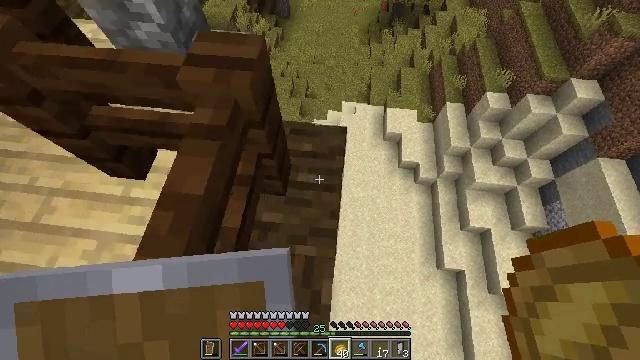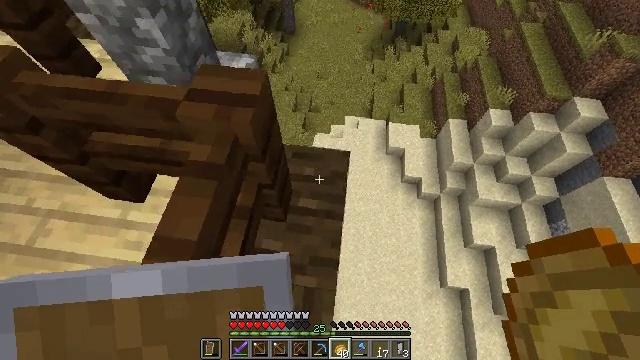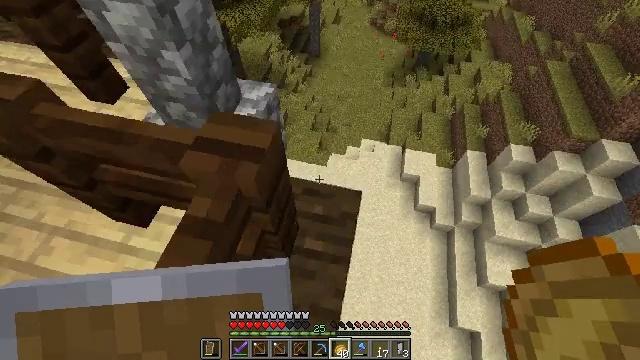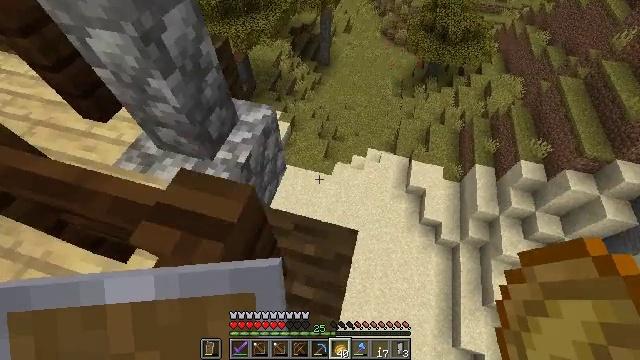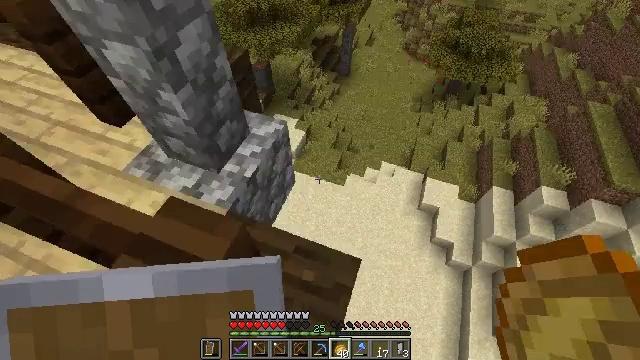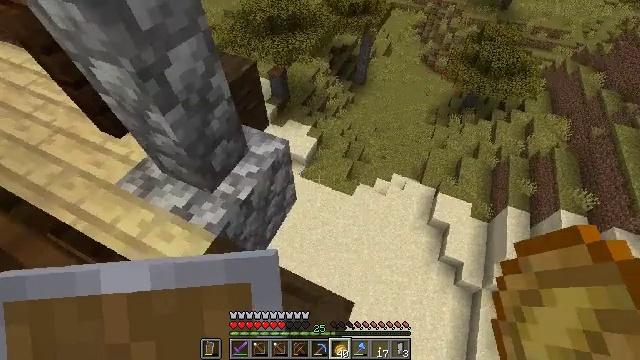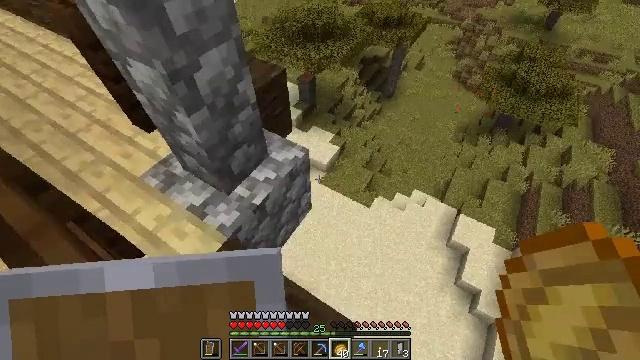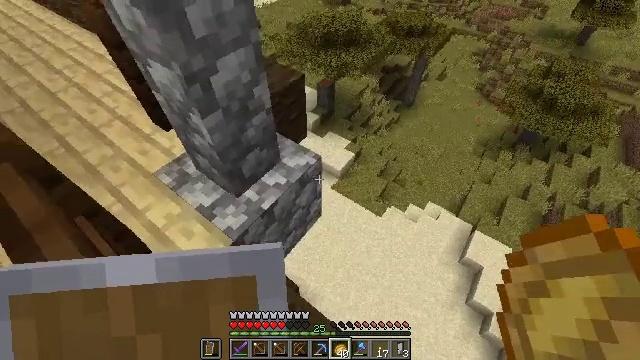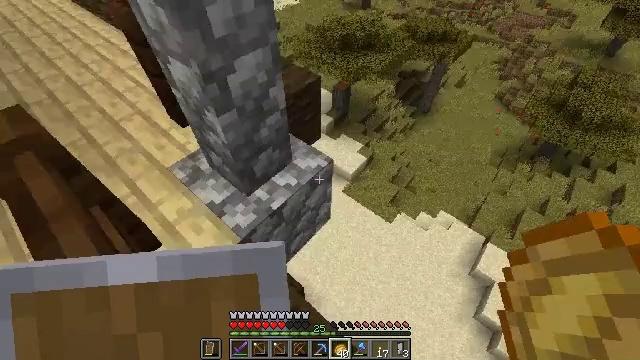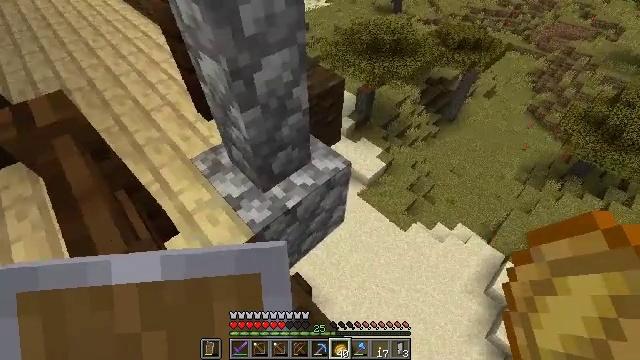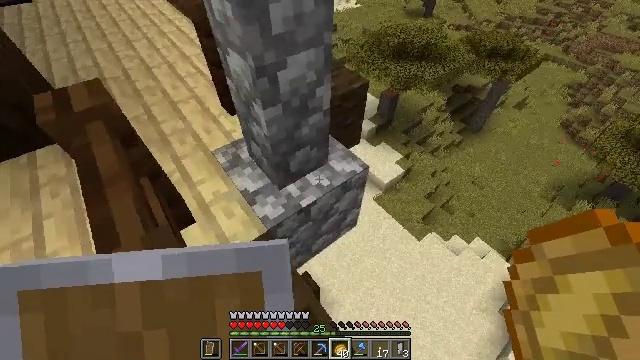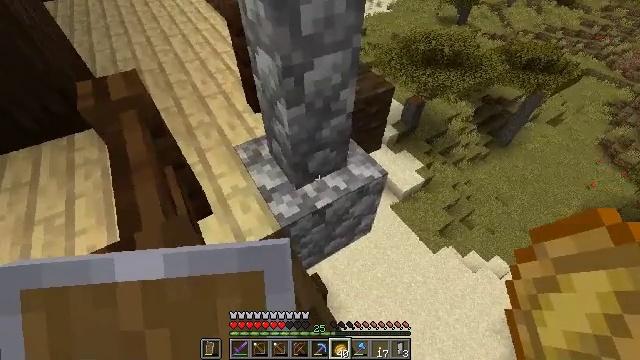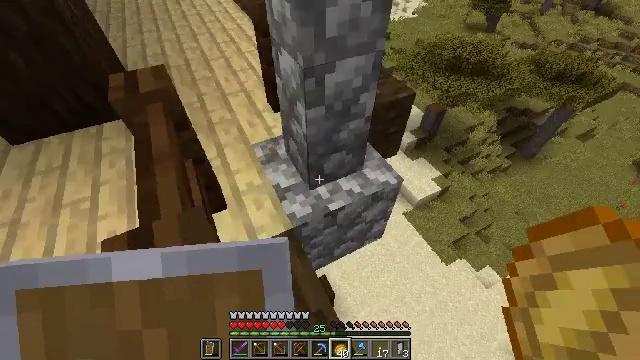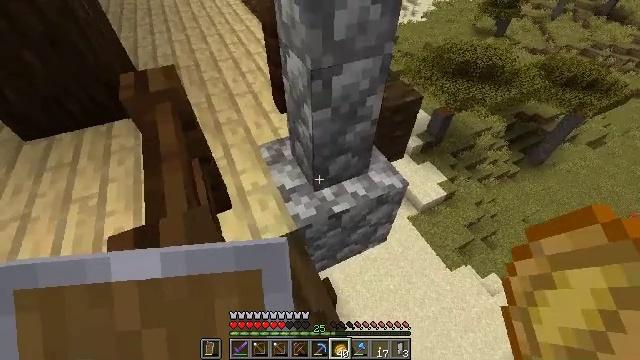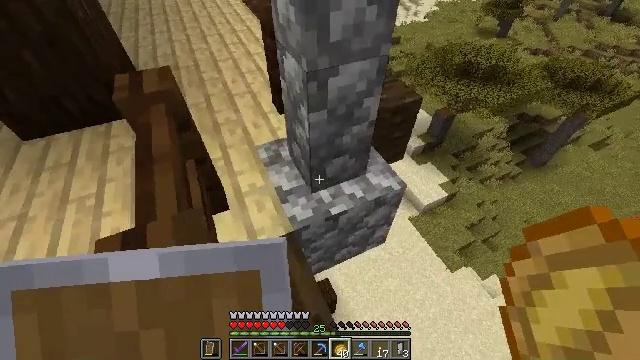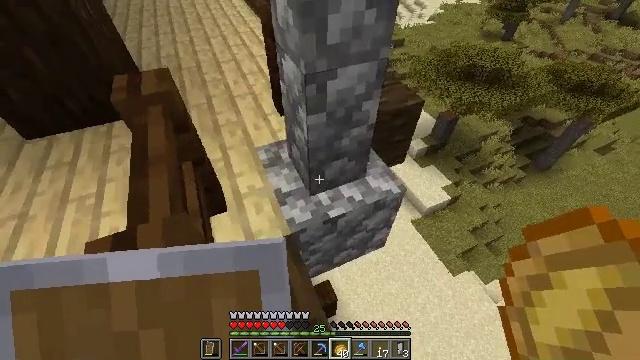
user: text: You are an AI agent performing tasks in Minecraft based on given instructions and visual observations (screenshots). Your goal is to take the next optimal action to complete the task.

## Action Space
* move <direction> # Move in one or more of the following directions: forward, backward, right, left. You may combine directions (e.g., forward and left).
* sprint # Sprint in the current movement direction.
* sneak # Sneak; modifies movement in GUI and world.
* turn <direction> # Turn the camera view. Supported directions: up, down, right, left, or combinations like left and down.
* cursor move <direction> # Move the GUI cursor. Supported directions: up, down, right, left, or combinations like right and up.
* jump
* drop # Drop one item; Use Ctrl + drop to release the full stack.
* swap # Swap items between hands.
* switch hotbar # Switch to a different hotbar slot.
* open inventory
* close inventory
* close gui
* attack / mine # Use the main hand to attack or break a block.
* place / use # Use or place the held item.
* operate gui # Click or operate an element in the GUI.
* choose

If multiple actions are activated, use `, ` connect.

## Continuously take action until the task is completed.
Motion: motion action
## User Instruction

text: Retrieve the white wall banner into your inventory.
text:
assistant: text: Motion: move forward, turn left and up
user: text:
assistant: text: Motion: move forward, turn left and up
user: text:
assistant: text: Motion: move forward, turn left and up
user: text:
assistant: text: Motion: move forward, turn left and up
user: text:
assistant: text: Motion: turn left and up
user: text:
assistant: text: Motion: turn left and up
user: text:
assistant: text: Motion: turn left and up
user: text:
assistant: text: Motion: turn left
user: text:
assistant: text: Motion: turn left
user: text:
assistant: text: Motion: turn left
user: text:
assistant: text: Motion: turn left
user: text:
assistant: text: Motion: turn left
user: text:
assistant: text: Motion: turn left
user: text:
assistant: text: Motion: move forward
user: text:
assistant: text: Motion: move forward
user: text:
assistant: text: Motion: move forward, turn left
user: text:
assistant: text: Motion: turn left and up
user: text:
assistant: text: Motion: turn left
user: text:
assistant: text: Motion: turn left, attack / mine
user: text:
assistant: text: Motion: attack / mine
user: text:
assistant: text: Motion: move forward, attack / mine
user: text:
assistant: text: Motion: move forward, attack / mine
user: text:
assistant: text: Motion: move forward, attack / mine
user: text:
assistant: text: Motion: move forward, turn left, attack / mine
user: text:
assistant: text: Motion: move forward, turn right, attack / mine
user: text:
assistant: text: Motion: move forward, turn right
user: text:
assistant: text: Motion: turn right
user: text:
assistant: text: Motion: turn right and up
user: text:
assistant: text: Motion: turn right
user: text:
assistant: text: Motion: no_op